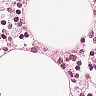
Metastatic tissue present: no